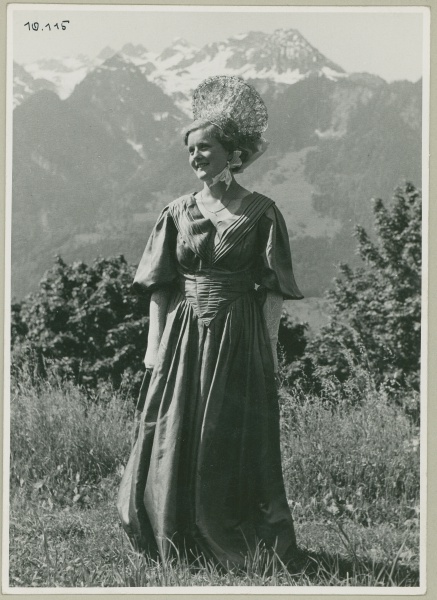
Institution: Österreichisches Museum für Volkskunde Wien
Schlagwörter: baum, berg, felsen, schatten, weiß, bäume, landschaft, mädchen, blume, frau, grau, hut, kleid, schwarz, dame, eis, gras, schnee, wiese, haube, mode, schleife, alt, jung, falten, faru, gesicht, leinen, stehen, ärmel, hals, hände, natur, strauch, busch, büsche, sonne, wiesen, land, haare, stoff, puffärmel, kopfbedeckung, lächeln, sommer, berge, gebirge, gipfel, gletscher, hang, kette, halm, alm, inszenierung, braut, kled, freude, grass, foto, fotografie, panorama, lachen, stolz, geflecht, alpen, urlaub, schönheit, ehefrau, freud, österreich, tracht, film, trachten, hochzeit, schneebedeckt, kopfschmuck, nummer, dirndl, glück, lied, tradition, glücklich, sommerfrische, tourismus, biesen, gast, v-ausschnitt, altmodisch, verliebtheit, handmade, sonntagsstaat, goldhaube, #kleid, frude, saubere fromme mädels, schneiderhandwerk, p=racht, frau alpen kopfschmuck, 10115, trachtendirndlglück, alte foto, urlauberin, kopfbedeckkung, 10.115, freihit